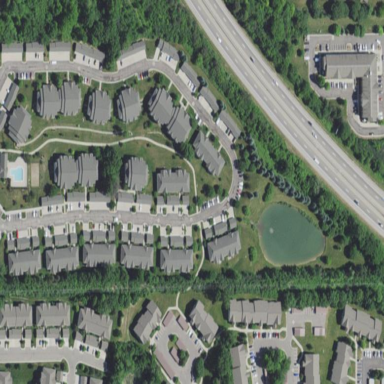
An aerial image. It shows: Residential area consisting of condominiums.